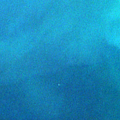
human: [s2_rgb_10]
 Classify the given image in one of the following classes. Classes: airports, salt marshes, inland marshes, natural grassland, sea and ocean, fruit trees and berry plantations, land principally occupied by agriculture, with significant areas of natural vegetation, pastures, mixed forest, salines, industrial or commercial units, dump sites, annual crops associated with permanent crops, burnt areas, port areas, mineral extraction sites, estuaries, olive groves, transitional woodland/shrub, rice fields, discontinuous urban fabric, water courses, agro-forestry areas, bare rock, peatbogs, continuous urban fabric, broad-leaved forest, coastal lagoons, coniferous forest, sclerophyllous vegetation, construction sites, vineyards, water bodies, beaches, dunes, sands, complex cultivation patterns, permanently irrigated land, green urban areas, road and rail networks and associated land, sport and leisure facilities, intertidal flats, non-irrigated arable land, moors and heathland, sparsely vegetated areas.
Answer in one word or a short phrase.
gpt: sea and ocean